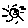
Label: sun